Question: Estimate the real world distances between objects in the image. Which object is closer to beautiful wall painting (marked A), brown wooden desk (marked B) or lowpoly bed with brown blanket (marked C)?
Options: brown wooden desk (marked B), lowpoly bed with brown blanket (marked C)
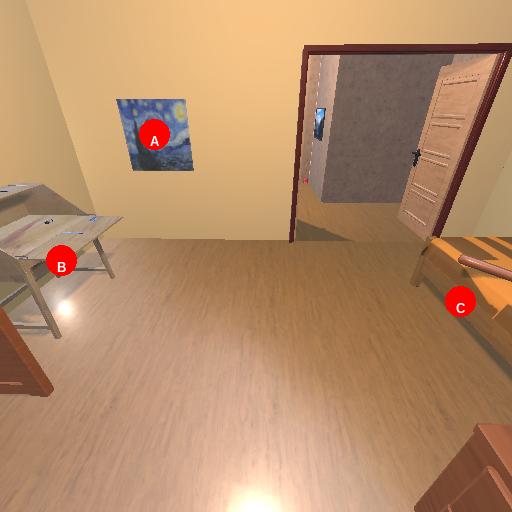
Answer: brown wooden desk (marked B)